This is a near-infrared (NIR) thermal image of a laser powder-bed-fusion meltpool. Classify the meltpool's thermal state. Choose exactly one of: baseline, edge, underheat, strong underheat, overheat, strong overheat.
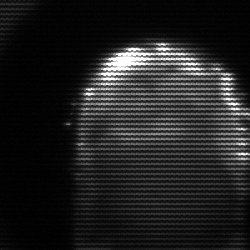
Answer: baseline